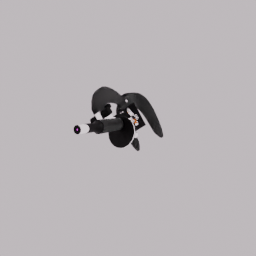
Label: electronics